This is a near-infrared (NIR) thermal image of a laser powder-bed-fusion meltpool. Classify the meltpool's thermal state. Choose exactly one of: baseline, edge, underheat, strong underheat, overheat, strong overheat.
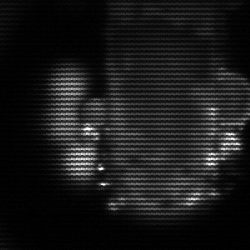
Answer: strong underheat